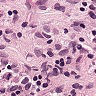
Metastatic tissue present: yes